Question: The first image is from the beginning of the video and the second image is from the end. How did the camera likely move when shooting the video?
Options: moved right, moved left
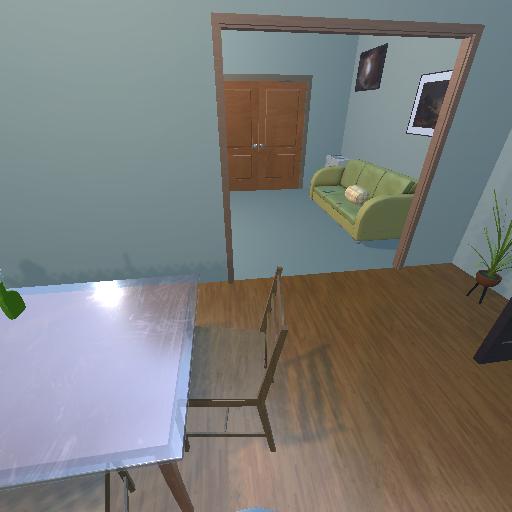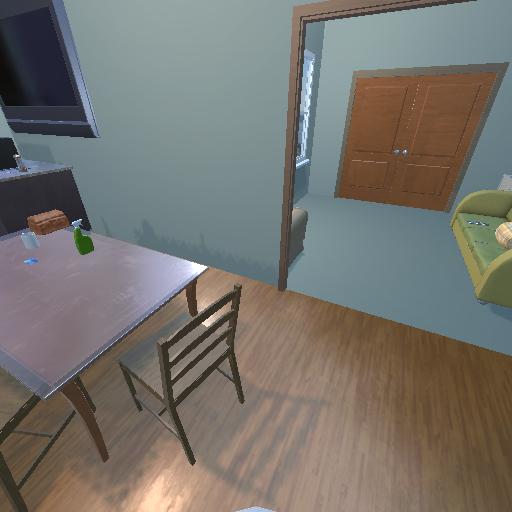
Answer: moved right